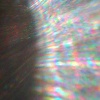
Label: sunburn